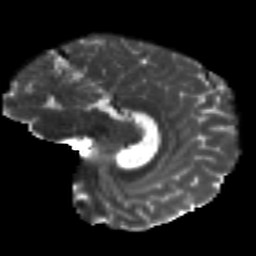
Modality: T2w
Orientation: sagittal
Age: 34
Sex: male
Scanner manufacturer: siemens
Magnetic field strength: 3 T
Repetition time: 8.8 s
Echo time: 0.085 s